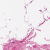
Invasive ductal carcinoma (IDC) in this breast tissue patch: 0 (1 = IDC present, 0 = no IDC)